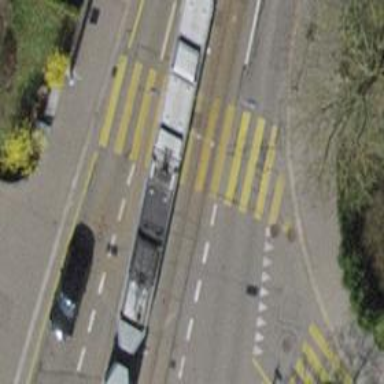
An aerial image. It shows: Uncontrolled zebra crossing with notable zebra markings.